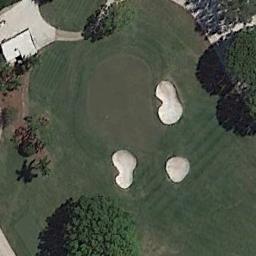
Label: golf_course